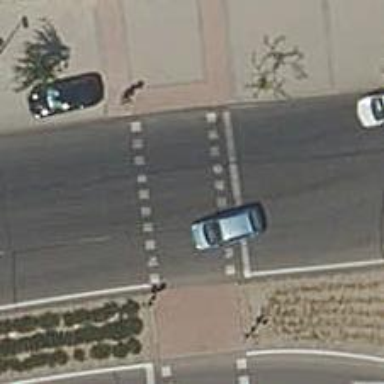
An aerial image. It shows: Road crossing with traffic signals.